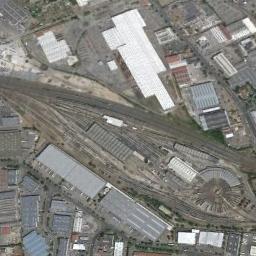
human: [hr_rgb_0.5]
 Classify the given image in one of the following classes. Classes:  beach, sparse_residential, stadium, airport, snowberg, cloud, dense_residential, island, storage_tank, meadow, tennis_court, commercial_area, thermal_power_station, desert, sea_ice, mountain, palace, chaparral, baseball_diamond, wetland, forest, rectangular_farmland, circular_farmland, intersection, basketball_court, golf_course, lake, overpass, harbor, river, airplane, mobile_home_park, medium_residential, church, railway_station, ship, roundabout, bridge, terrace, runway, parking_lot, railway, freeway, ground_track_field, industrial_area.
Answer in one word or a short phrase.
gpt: railway_station